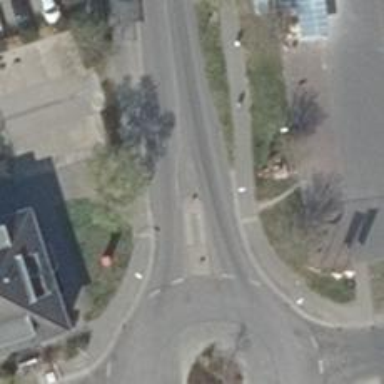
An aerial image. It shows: Unmarked crossing with raised island. The kerb is lowered and flush for easier accessibility.